Aerial crown-view tile of a tropical tree (Barro Colorado Island, Panama), acquired 20241014:
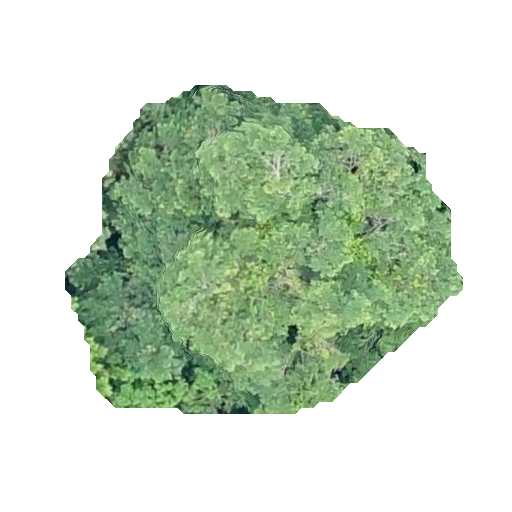
Species: Terminalia amazonia
GBIF accepted scientific name: Terminalia amazonica
Crown area: 150.04 m²